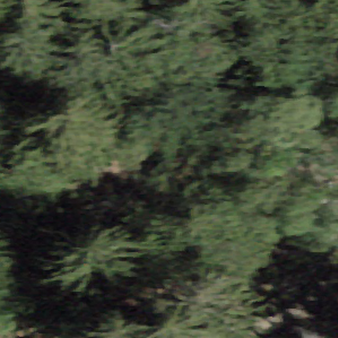
Label: other